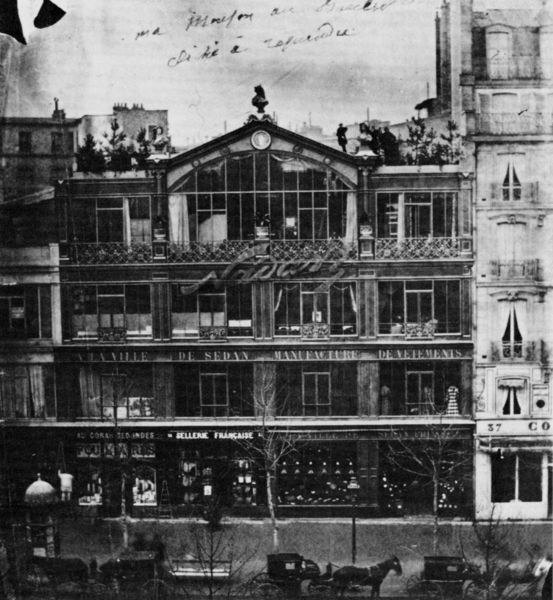
Titel: Nadars Studio
Künstler: Félix (Nadar) Tournachon
Standort: Paris
Institution: Bibliothèque Nationale.
Schlagwörter: baum, mann, weiß, bäume, menschen, stadt, fenster, frankreich, glas, grau, jahrhundertwende, lampe, paris, schaufenster, schwarz, strasse, strassenszene, tür, zeichnung, dach, gebäude, haus, tier, tiere, weg, alt, architektur, mensch, bild, vorhang, ast, häuser, stamm, pferd, pferde, garten, balkon, schrift, fassade, gasse, geschäft, moderne, giebel, fabrik, kutsche, kutschen, laden, schriftzug, werbung, französisch, industrie, wagen, gardinen, jugendstil, vorhänge, inschrift, atelier, uhr, geländer, balkone, foto, fotografie, photographie, stadtansicht, stockwerk, balustrade, restaurant, schwarz-weiss, text, bahnhof, reklame, photo, kaputt, gesims, brief, konstruktion, pferdekutschen, etagen, wien, postkarte, london, fotographie, stahl, stockwerke, firma, handschrift, fot, geschoss, lager, durchfensterung, glashaus, aufriss, pferdekutsche, eisenarchitektur, stahlskelett, kaufhaus, balko, dachterasse, urh, britisch, neon, beschädigt, pfed, nadar, fotograf, atelier nadar, webung, fuhrwek, erdgeschossläden, sedan, vprhang, 57, manufactur, pfede, stahlskellett, bootfenster, nkutschen, bootbalustrade